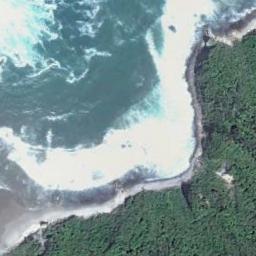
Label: beach